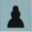
Piece: bP